Field crop: maize
Growth stage: 2
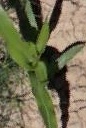
Species: maize